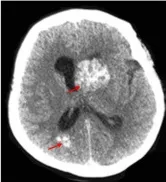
Radiological and histopathological information of patient II-1. CT.
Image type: radiology (ct)